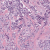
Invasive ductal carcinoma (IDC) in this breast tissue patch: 1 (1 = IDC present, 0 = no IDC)